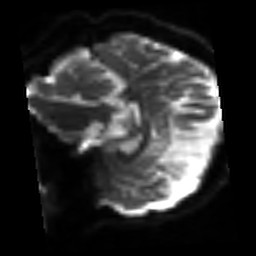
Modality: sbref
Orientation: sagittal
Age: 39
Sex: female
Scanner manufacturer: siemens
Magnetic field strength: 3 T
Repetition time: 3.2 s
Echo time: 0.081 s